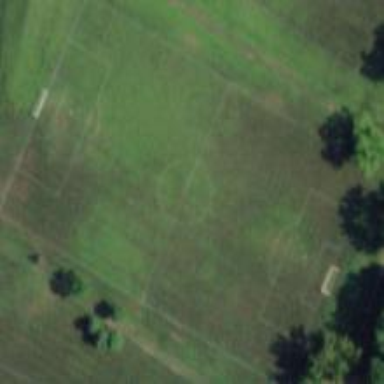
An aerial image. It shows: Lacrosse pitch for sports and leisure activities.